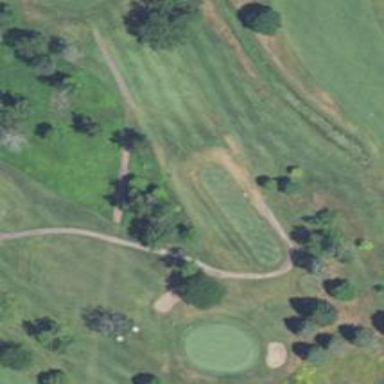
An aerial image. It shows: Service road used as golf cart path.